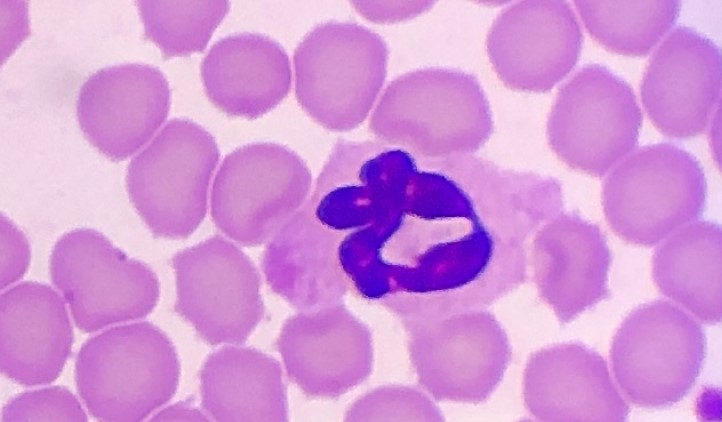
White blood cell type: Neutrophil